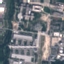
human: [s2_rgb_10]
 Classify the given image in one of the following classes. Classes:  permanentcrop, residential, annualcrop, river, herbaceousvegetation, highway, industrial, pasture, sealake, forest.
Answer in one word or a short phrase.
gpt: Industrial